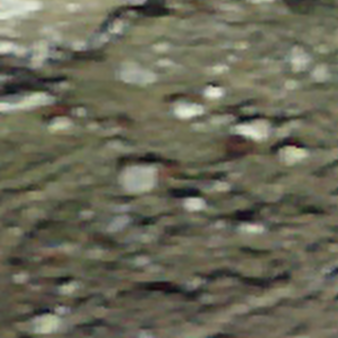
Label: other